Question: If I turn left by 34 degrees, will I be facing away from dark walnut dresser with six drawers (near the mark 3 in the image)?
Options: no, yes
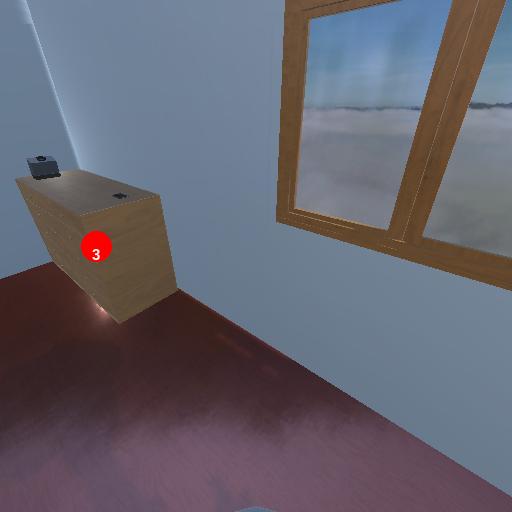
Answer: no